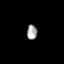
Tissue: prostate
Cell type: T cells
Senescence score: 0.3621
Nuclear area (px): 145
Mean DAPI intensity: 167.366